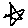
Label: star